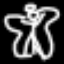
Label: angel